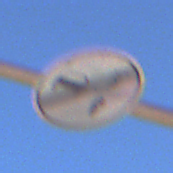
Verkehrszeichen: EndeVerbotUeberholenEinspurigeFahrzeuge
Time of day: MorningAfternoon
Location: Outdoor (RoadRail)
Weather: Clear
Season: NotSpecified
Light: Natural